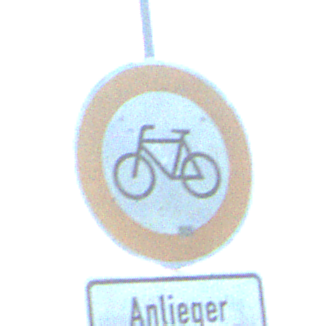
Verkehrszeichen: VerbotRadverkehr
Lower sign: PersonengruppenFrei2
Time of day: MorningAfternoon
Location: Outdoor (Nature)
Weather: Clear
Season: NotSpecified
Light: Natural